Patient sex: F
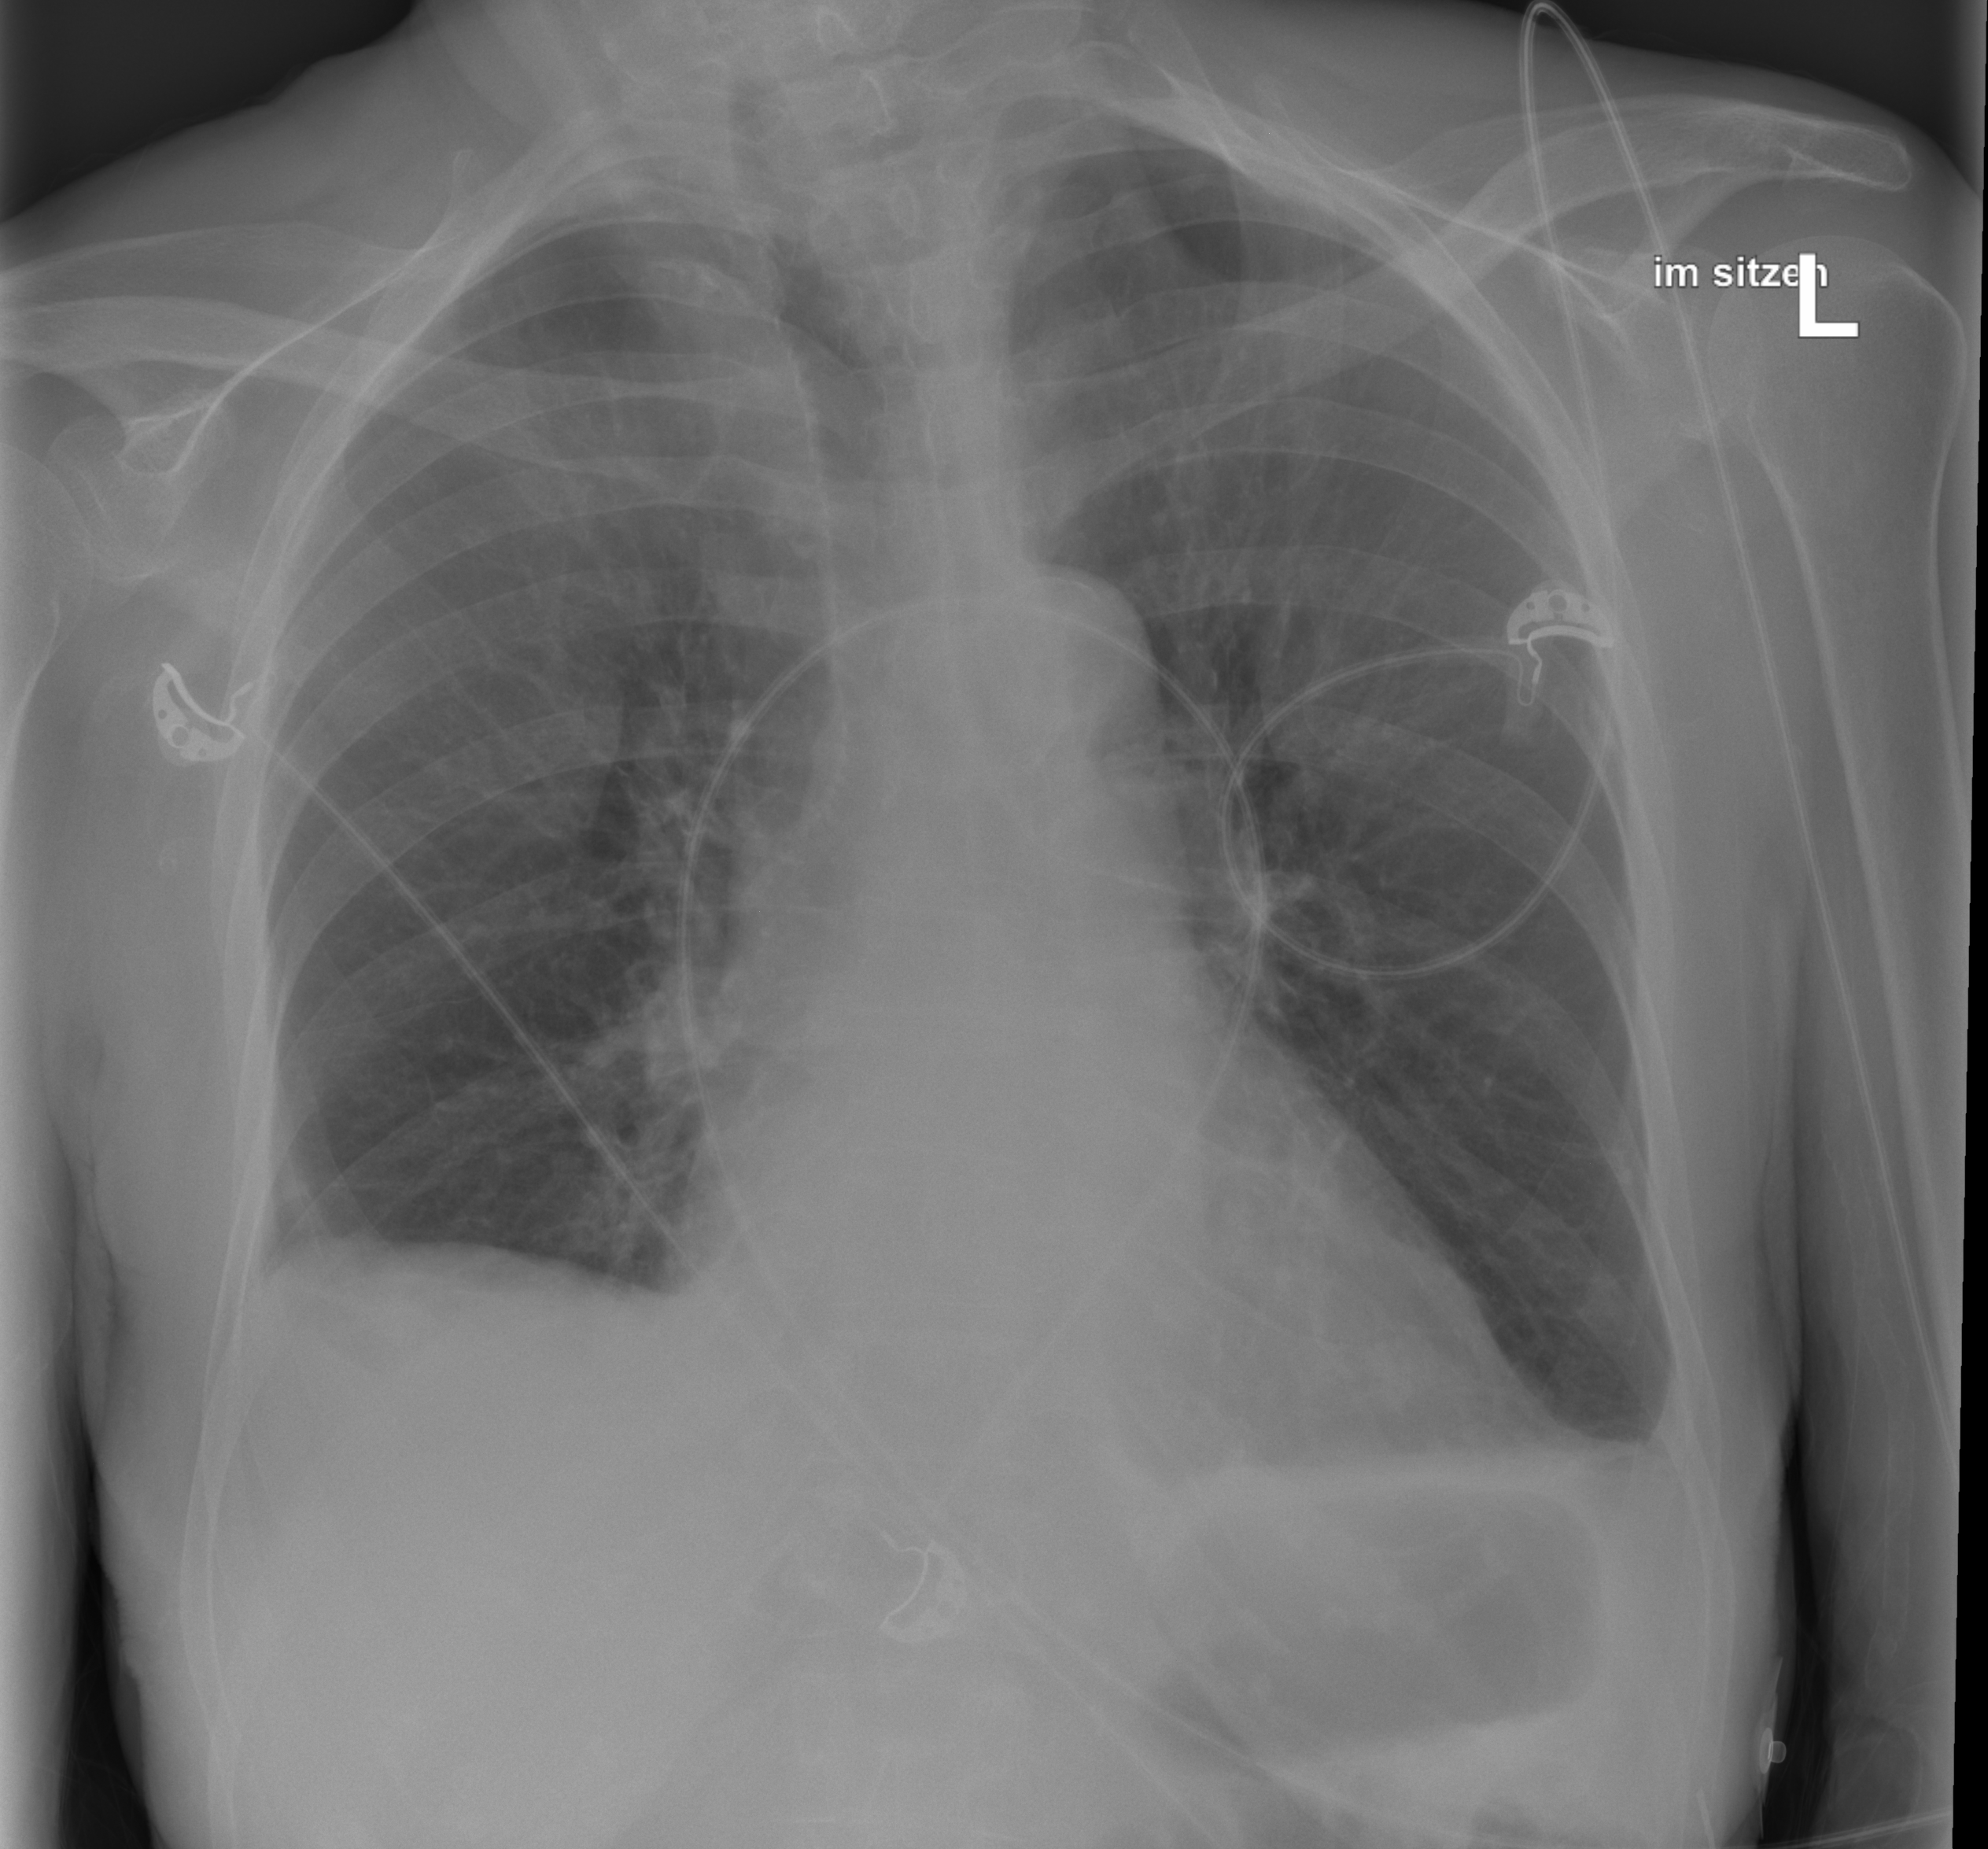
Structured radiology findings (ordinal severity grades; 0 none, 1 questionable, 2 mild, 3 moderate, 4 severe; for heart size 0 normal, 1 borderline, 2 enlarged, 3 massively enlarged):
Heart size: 0
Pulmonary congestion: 0
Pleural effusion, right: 2
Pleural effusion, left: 1
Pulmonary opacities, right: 0
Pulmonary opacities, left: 0
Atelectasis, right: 2
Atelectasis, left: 1